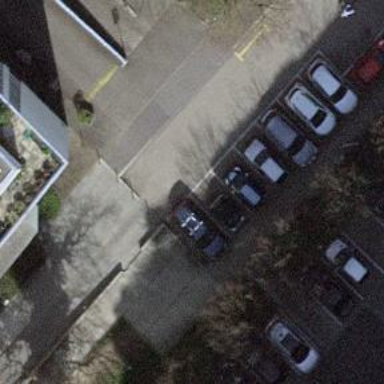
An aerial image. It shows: Bollard.